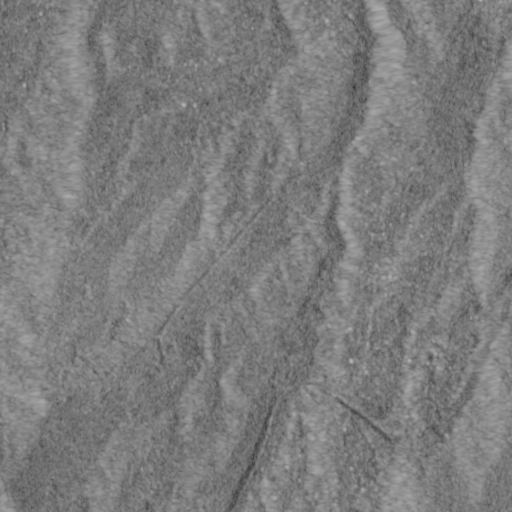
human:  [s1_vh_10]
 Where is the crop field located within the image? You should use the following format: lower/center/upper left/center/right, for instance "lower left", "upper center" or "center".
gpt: The crop field is located in the upper left of the image.
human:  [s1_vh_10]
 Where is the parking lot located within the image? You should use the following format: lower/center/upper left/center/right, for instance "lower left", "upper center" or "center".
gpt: The parking lot is located in the upper center of the image.
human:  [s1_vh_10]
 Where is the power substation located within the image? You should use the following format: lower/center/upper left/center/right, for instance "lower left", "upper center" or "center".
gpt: The power substation is located in the upper right of the image.
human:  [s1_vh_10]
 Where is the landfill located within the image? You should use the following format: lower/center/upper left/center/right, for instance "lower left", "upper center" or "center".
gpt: There is no landfill in the image.

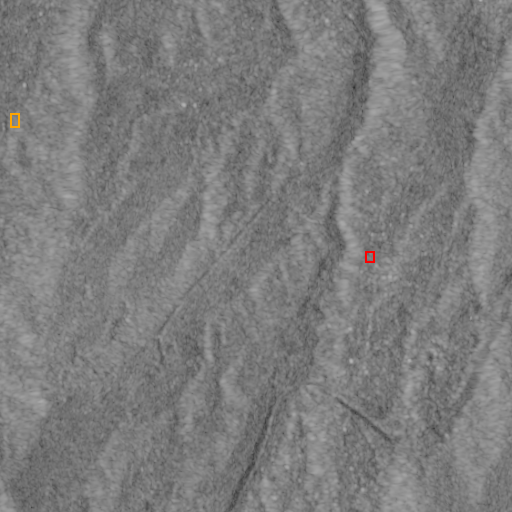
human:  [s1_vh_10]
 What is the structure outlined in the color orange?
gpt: The structure outlined in orange is a crop field.
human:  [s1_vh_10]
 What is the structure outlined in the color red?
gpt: The structure outlined in red is a park.
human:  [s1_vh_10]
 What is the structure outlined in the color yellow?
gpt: There is no yellow outline.